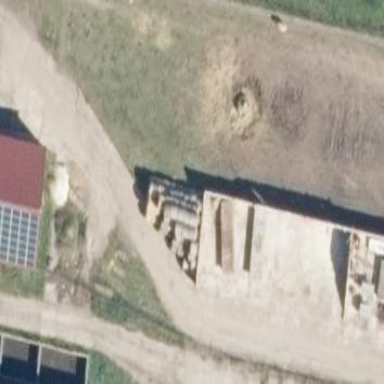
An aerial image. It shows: Farm auxiliary building.